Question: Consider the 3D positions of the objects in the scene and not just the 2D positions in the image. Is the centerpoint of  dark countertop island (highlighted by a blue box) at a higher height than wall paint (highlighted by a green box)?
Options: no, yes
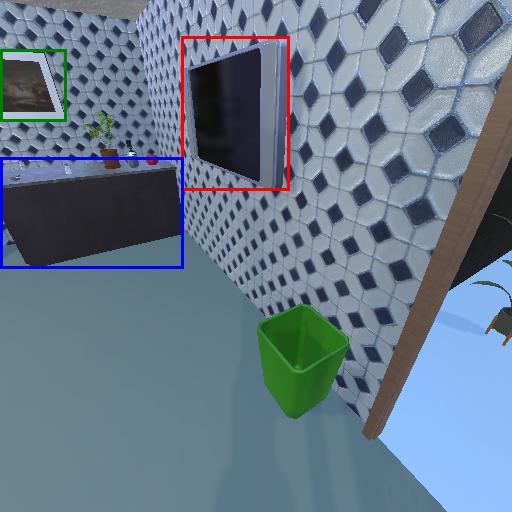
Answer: no